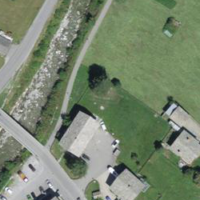
EUNIS habitat code: 24
Species observed at this site:
Sambucus racemosa